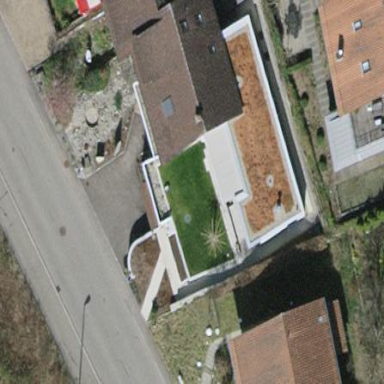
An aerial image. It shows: Semidetached house with gabled roof made of tiles.